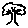
Label: tree